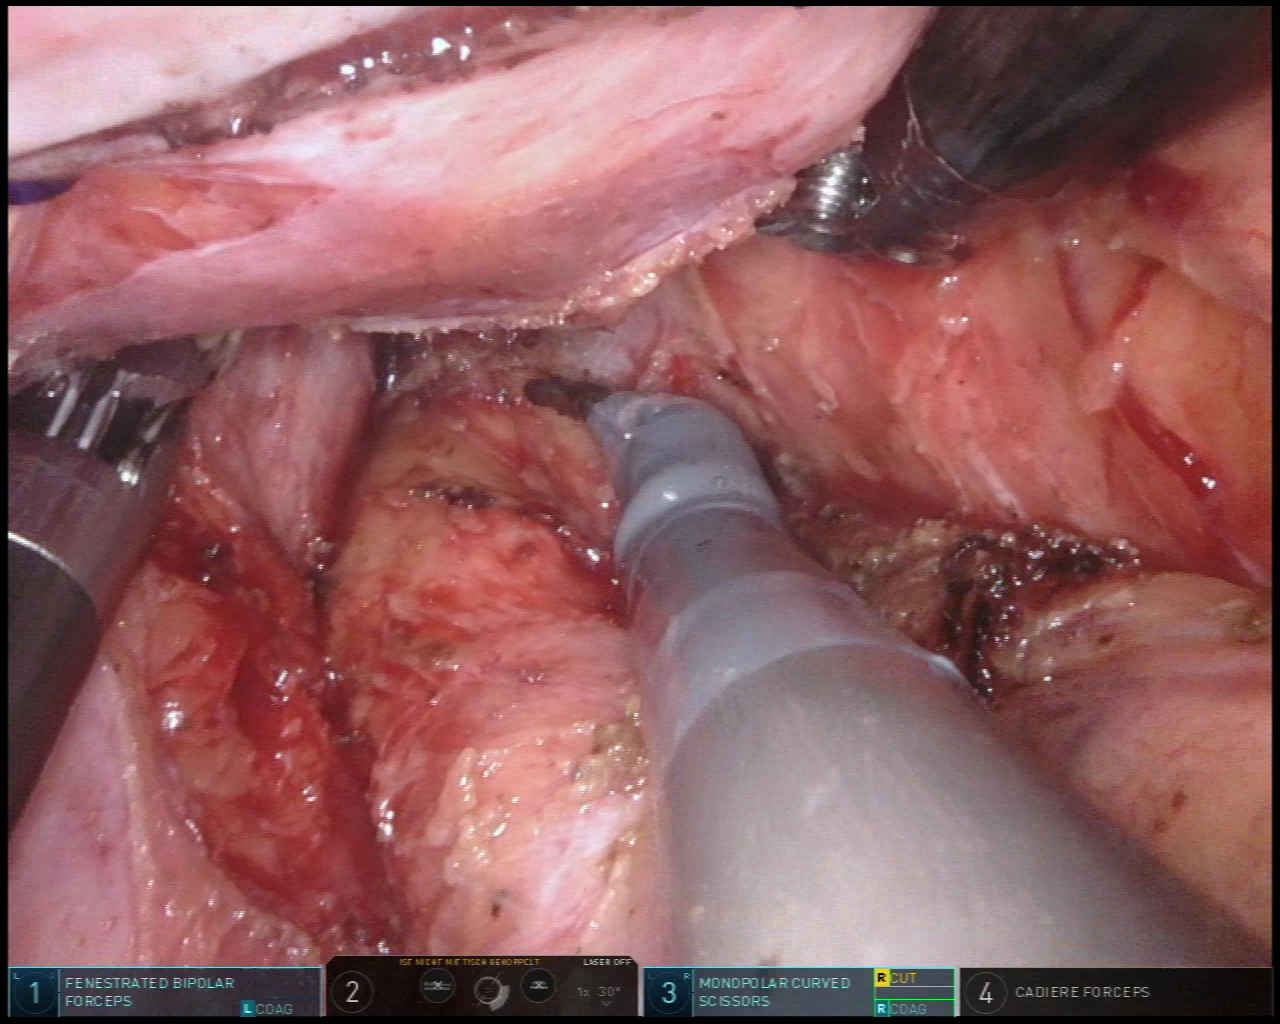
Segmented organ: vesicular_glands
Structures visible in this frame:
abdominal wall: no
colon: no
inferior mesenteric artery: no
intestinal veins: no
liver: no
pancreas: no
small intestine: no
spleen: no
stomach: no
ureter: no
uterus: no
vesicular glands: yes